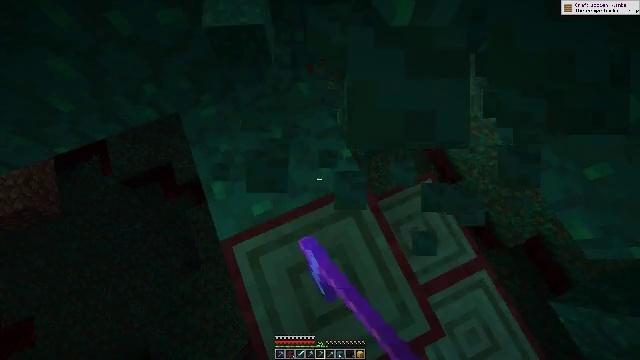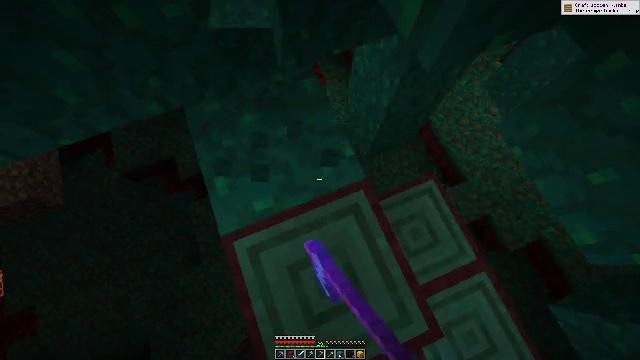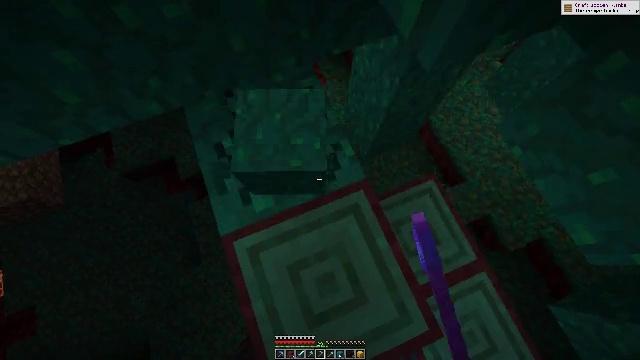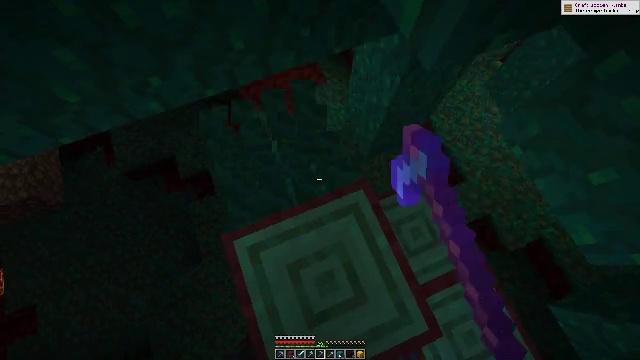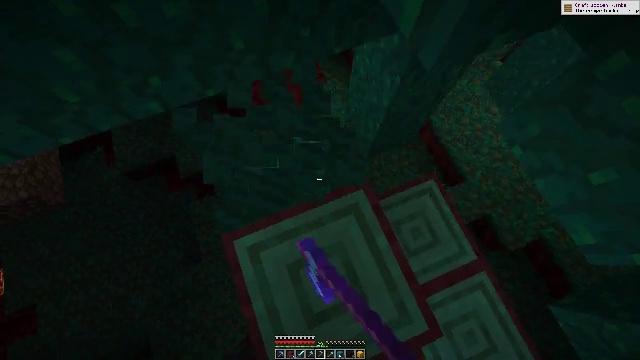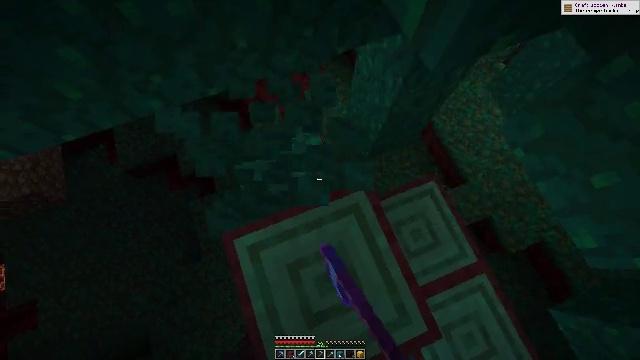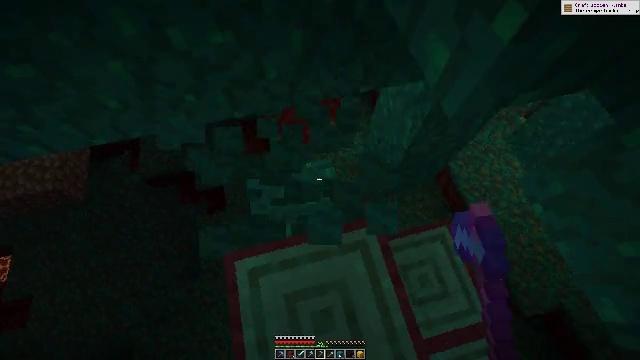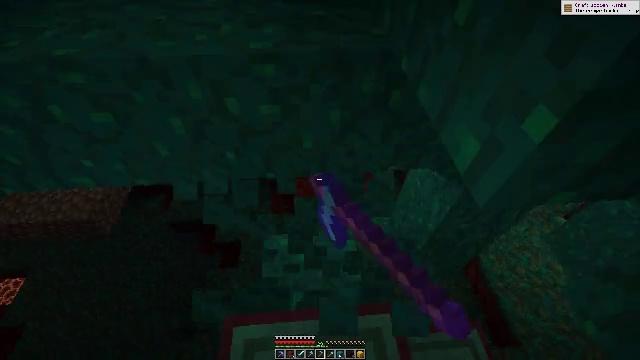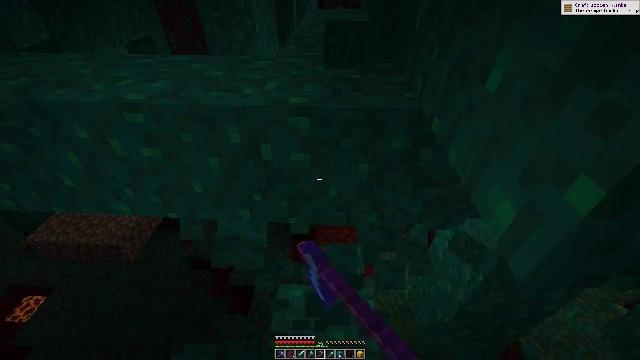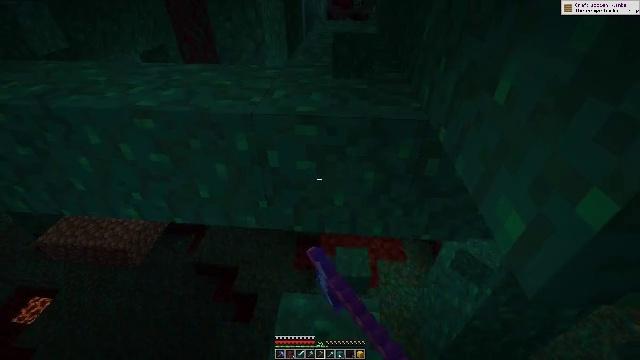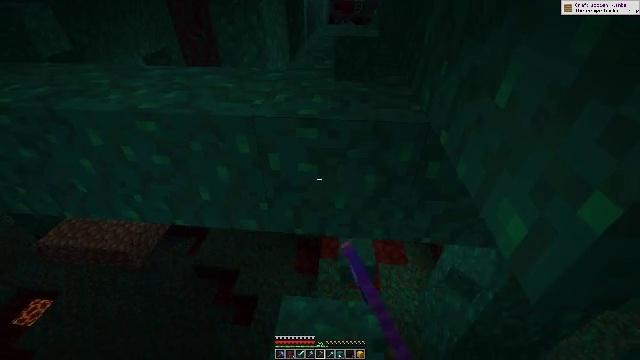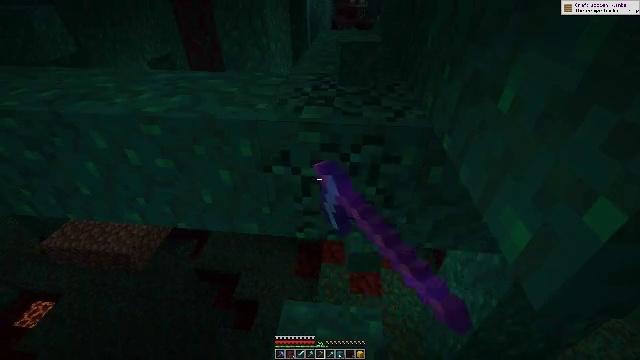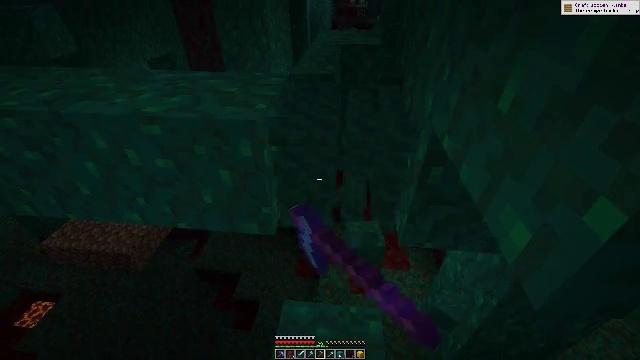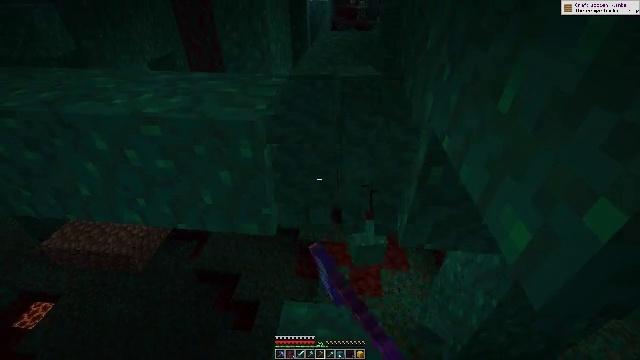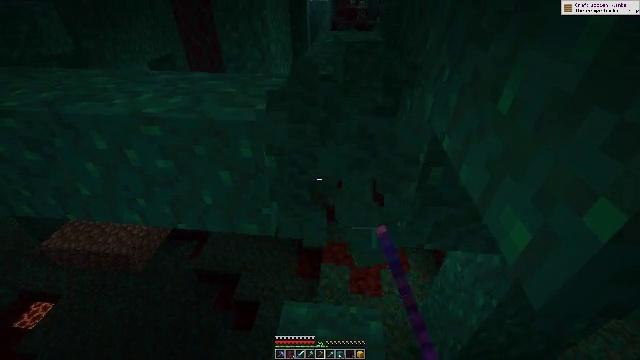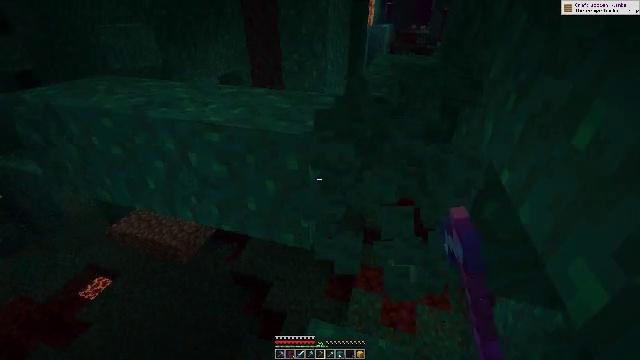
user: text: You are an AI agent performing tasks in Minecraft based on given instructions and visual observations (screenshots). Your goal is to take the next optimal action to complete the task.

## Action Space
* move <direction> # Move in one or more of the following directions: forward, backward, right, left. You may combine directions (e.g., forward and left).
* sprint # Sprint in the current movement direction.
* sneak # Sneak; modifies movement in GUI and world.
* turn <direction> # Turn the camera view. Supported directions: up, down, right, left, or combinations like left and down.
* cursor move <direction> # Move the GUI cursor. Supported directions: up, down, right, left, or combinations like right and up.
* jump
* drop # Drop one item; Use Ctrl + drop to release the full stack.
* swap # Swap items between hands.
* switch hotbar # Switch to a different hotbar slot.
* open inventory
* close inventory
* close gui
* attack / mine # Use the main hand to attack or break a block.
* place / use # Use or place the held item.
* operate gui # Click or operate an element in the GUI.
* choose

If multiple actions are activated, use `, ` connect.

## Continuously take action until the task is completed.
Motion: motion action
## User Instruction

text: Collect warped wart block.
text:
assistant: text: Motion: turn left, attack / mine
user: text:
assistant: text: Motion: attack / mine
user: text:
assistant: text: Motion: attack / mine
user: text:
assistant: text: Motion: attack / mine
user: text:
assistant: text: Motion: attack / mine
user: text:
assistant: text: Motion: turn left and up, attack / mine
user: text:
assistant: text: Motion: turn left and up, attack / mine
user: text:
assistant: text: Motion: turn left and up, attack / mine
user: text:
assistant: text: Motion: turn left and up, attack / mine
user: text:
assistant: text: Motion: attack / mine
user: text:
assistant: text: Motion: attack / mine
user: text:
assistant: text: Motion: attack / mine
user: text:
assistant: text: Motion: attack / mine
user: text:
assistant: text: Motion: attack / mine
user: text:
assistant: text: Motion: turn left and up, attack / mine
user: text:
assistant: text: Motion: turn left and up, attack / mine
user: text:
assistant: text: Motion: turn left and up, attack / mine
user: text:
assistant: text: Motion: attack / mine
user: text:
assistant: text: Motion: attack / mine
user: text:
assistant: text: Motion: attack / mine
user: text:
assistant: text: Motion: attack / mine
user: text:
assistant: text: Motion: attack / mine
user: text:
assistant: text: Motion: attack / mine
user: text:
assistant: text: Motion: attack / mine
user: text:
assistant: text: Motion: turn left and up, attack / mine
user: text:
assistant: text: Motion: turn left and up, attack / mine
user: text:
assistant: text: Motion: turn left, attack / mine
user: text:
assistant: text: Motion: attack / mine
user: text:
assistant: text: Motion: attack / mine
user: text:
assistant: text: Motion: turn left, attack / mine